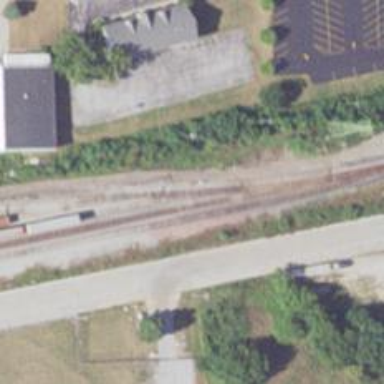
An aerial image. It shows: Railway siding for service.